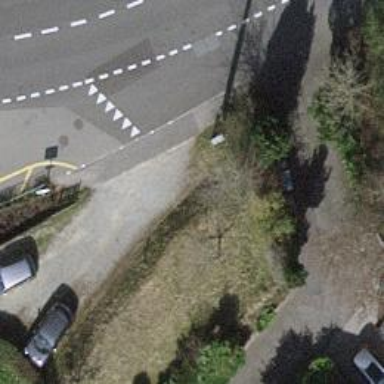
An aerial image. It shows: Unmarked crossing on asphalt footway.